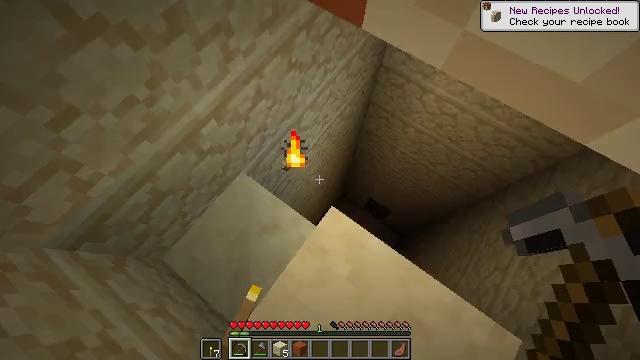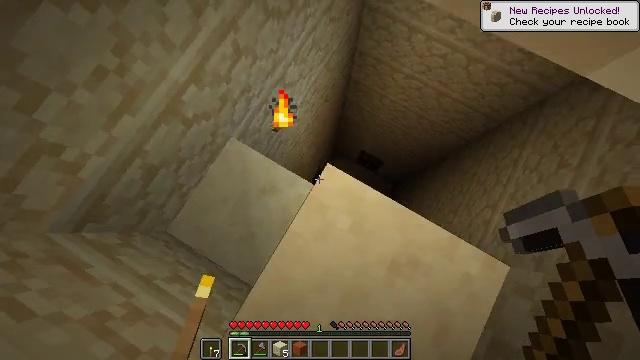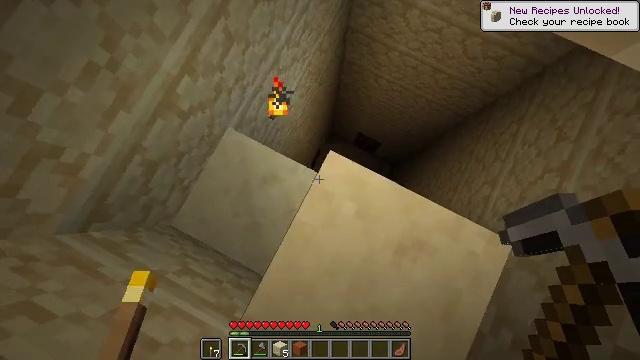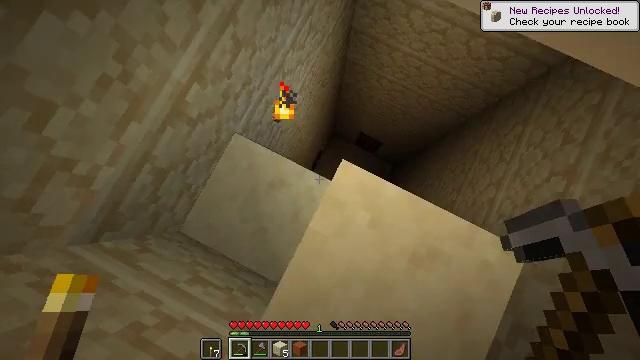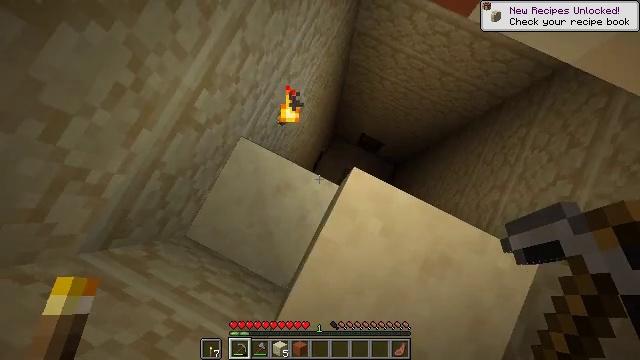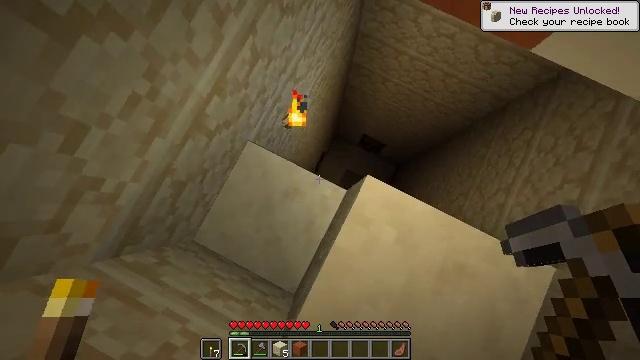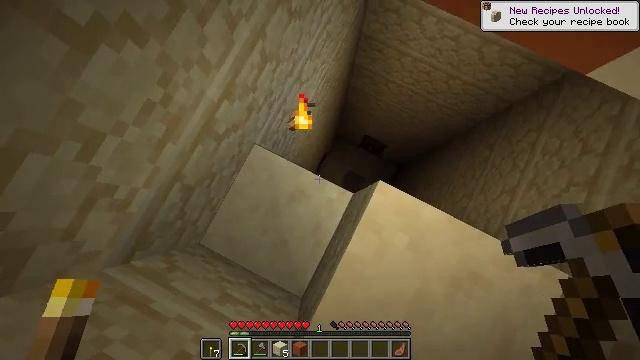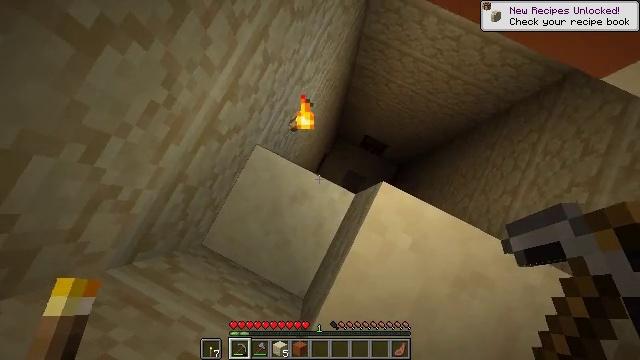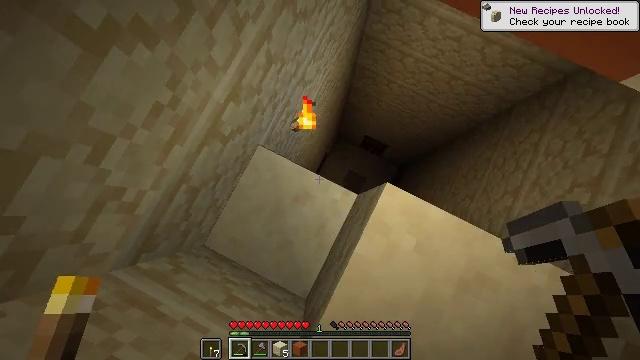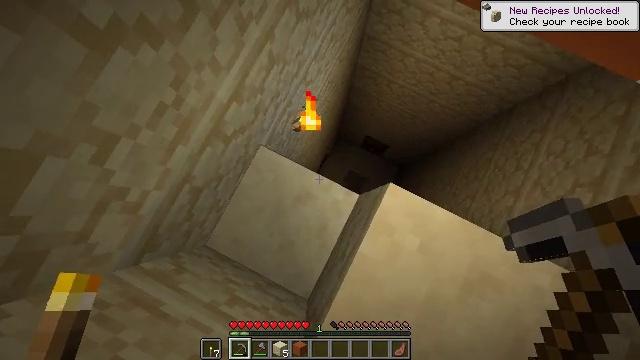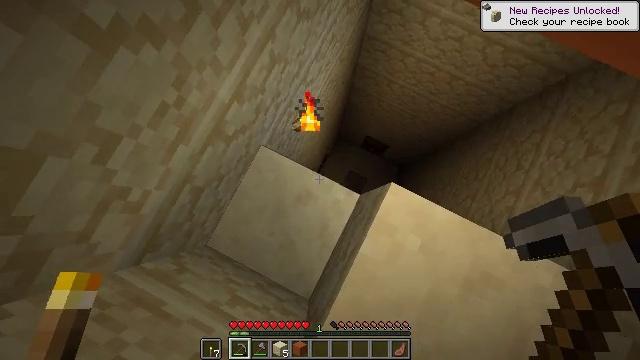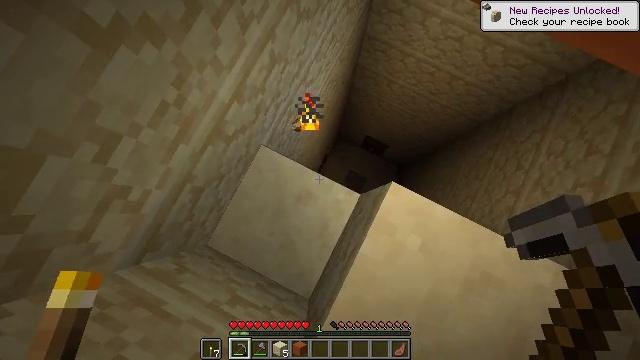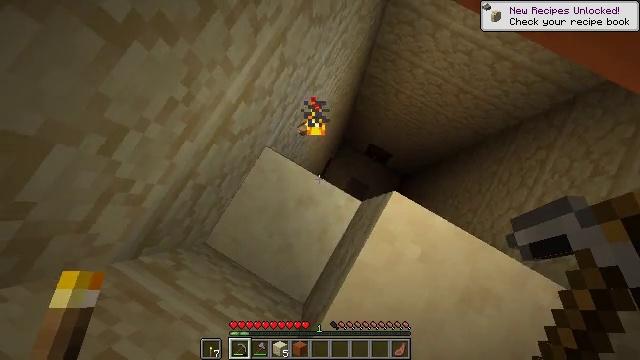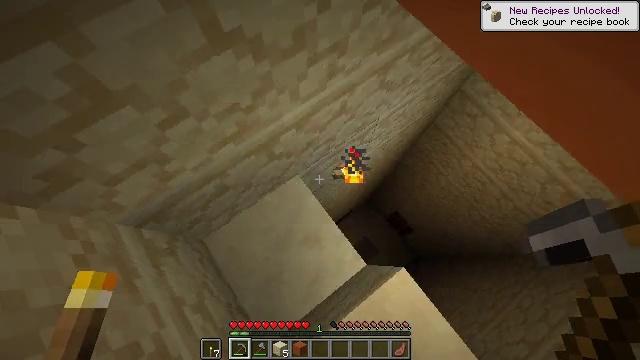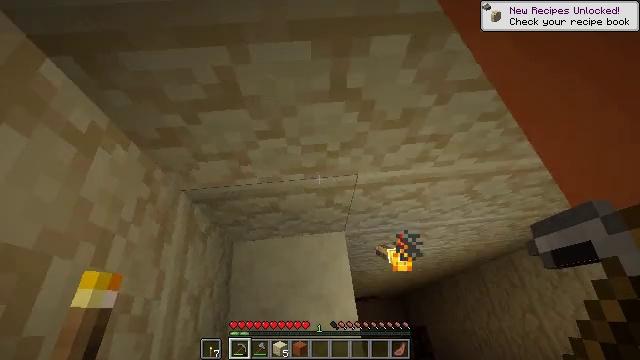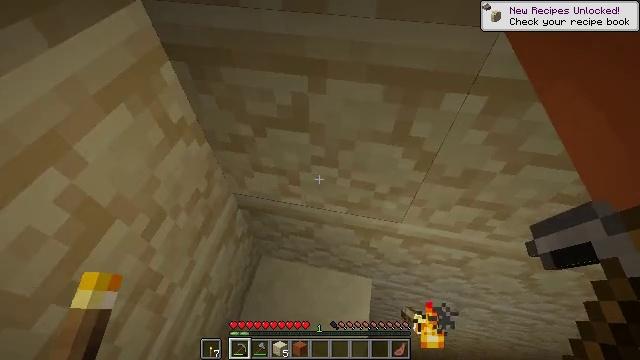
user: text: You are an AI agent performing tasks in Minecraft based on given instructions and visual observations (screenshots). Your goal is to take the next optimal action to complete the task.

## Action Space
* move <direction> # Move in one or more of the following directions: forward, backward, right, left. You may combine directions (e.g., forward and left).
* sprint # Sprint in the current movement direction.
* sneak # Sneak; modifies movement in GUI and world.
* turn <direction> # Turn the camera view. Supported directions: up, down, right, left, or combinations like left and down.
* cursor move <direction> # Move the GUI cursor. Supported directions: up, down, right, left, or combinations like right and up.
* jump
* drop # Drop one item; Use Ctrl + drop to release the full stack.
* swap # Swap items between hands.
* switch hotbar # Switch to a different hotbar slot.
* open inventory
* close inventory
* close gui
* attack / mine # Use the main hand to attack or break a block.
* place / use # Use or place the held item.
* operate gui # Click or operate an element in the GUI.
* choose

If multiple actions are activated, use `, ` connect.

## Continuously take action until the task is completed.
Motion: motion action
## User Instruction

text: Break the sandstone to collect.
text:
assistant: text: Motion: move left, sneak, turn right and down
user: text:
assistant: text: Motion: move forward and move left, sneak, turn right and down
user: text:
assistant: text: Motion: move forward and move left, sneak
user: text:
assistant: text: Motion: move forward and move left, sneak
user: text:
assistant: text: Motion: move forward and move left, sneak
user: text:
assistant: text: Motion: sneak
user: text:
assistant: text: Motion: sneak
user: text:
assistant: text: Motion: sneak
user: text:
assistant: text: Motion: sneak
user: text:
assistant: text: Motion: sneak
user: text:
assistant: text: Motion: sneak
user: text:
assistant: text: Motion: sneak, turn left and up
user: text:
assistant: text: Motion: sneak, turn left and up
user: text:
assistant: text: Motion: sneak, turn left and up
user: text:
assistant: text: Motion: move back, sneak, turn left and up
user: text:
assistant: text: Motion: move back, sneak, turn left, attack / mine
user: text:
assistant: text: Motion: move back, sneak, attack / mine
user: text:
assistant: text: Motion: move back, sneak, attack / mine
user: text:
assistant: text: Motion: sneak, turn up, attack / mine
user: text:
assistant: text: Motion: sneak, turn up, attack / mine
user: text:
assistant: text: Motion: sneak, turn up, attack / mine
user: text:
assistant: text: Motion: sneak, turn up, attack / mine
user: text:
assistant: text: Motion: sneak, attack / mine
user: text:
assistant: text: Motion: sneak, attack / mine
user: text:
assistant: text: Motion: sneak, attack / mine
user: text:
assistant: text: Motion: sneak, attack / mine
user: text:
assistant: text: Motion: sneak, attack / mine
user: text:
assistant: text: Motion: sneak, turn right and down, attack / mine
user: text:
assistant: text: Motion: sneak, turn right and down, attack / mine
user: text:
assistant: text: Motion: sneak, turn down, attack / mine